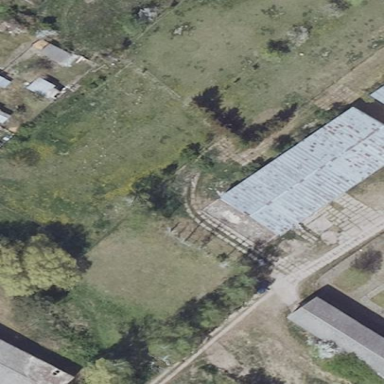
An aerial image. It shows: Gabled roof on farm auxiliary building.